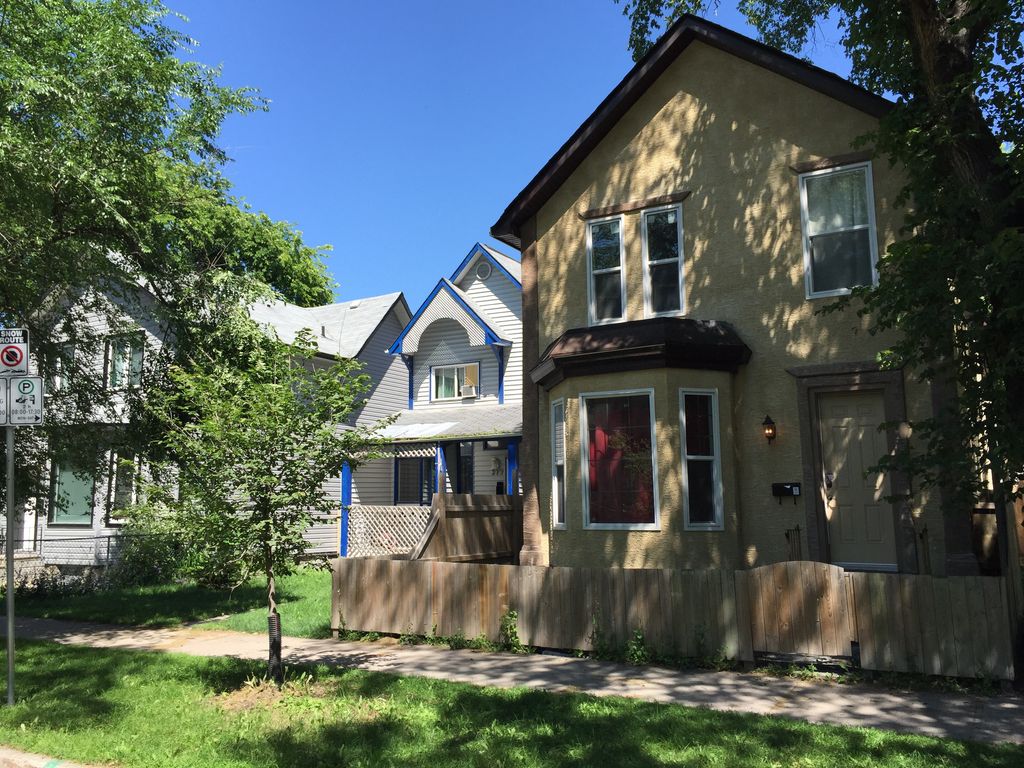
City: winnipeg